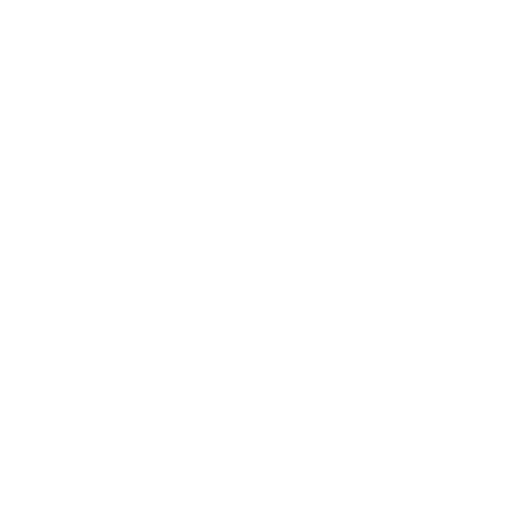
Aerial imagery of gap in Texas named Middle Pass containing only open water